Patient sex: M
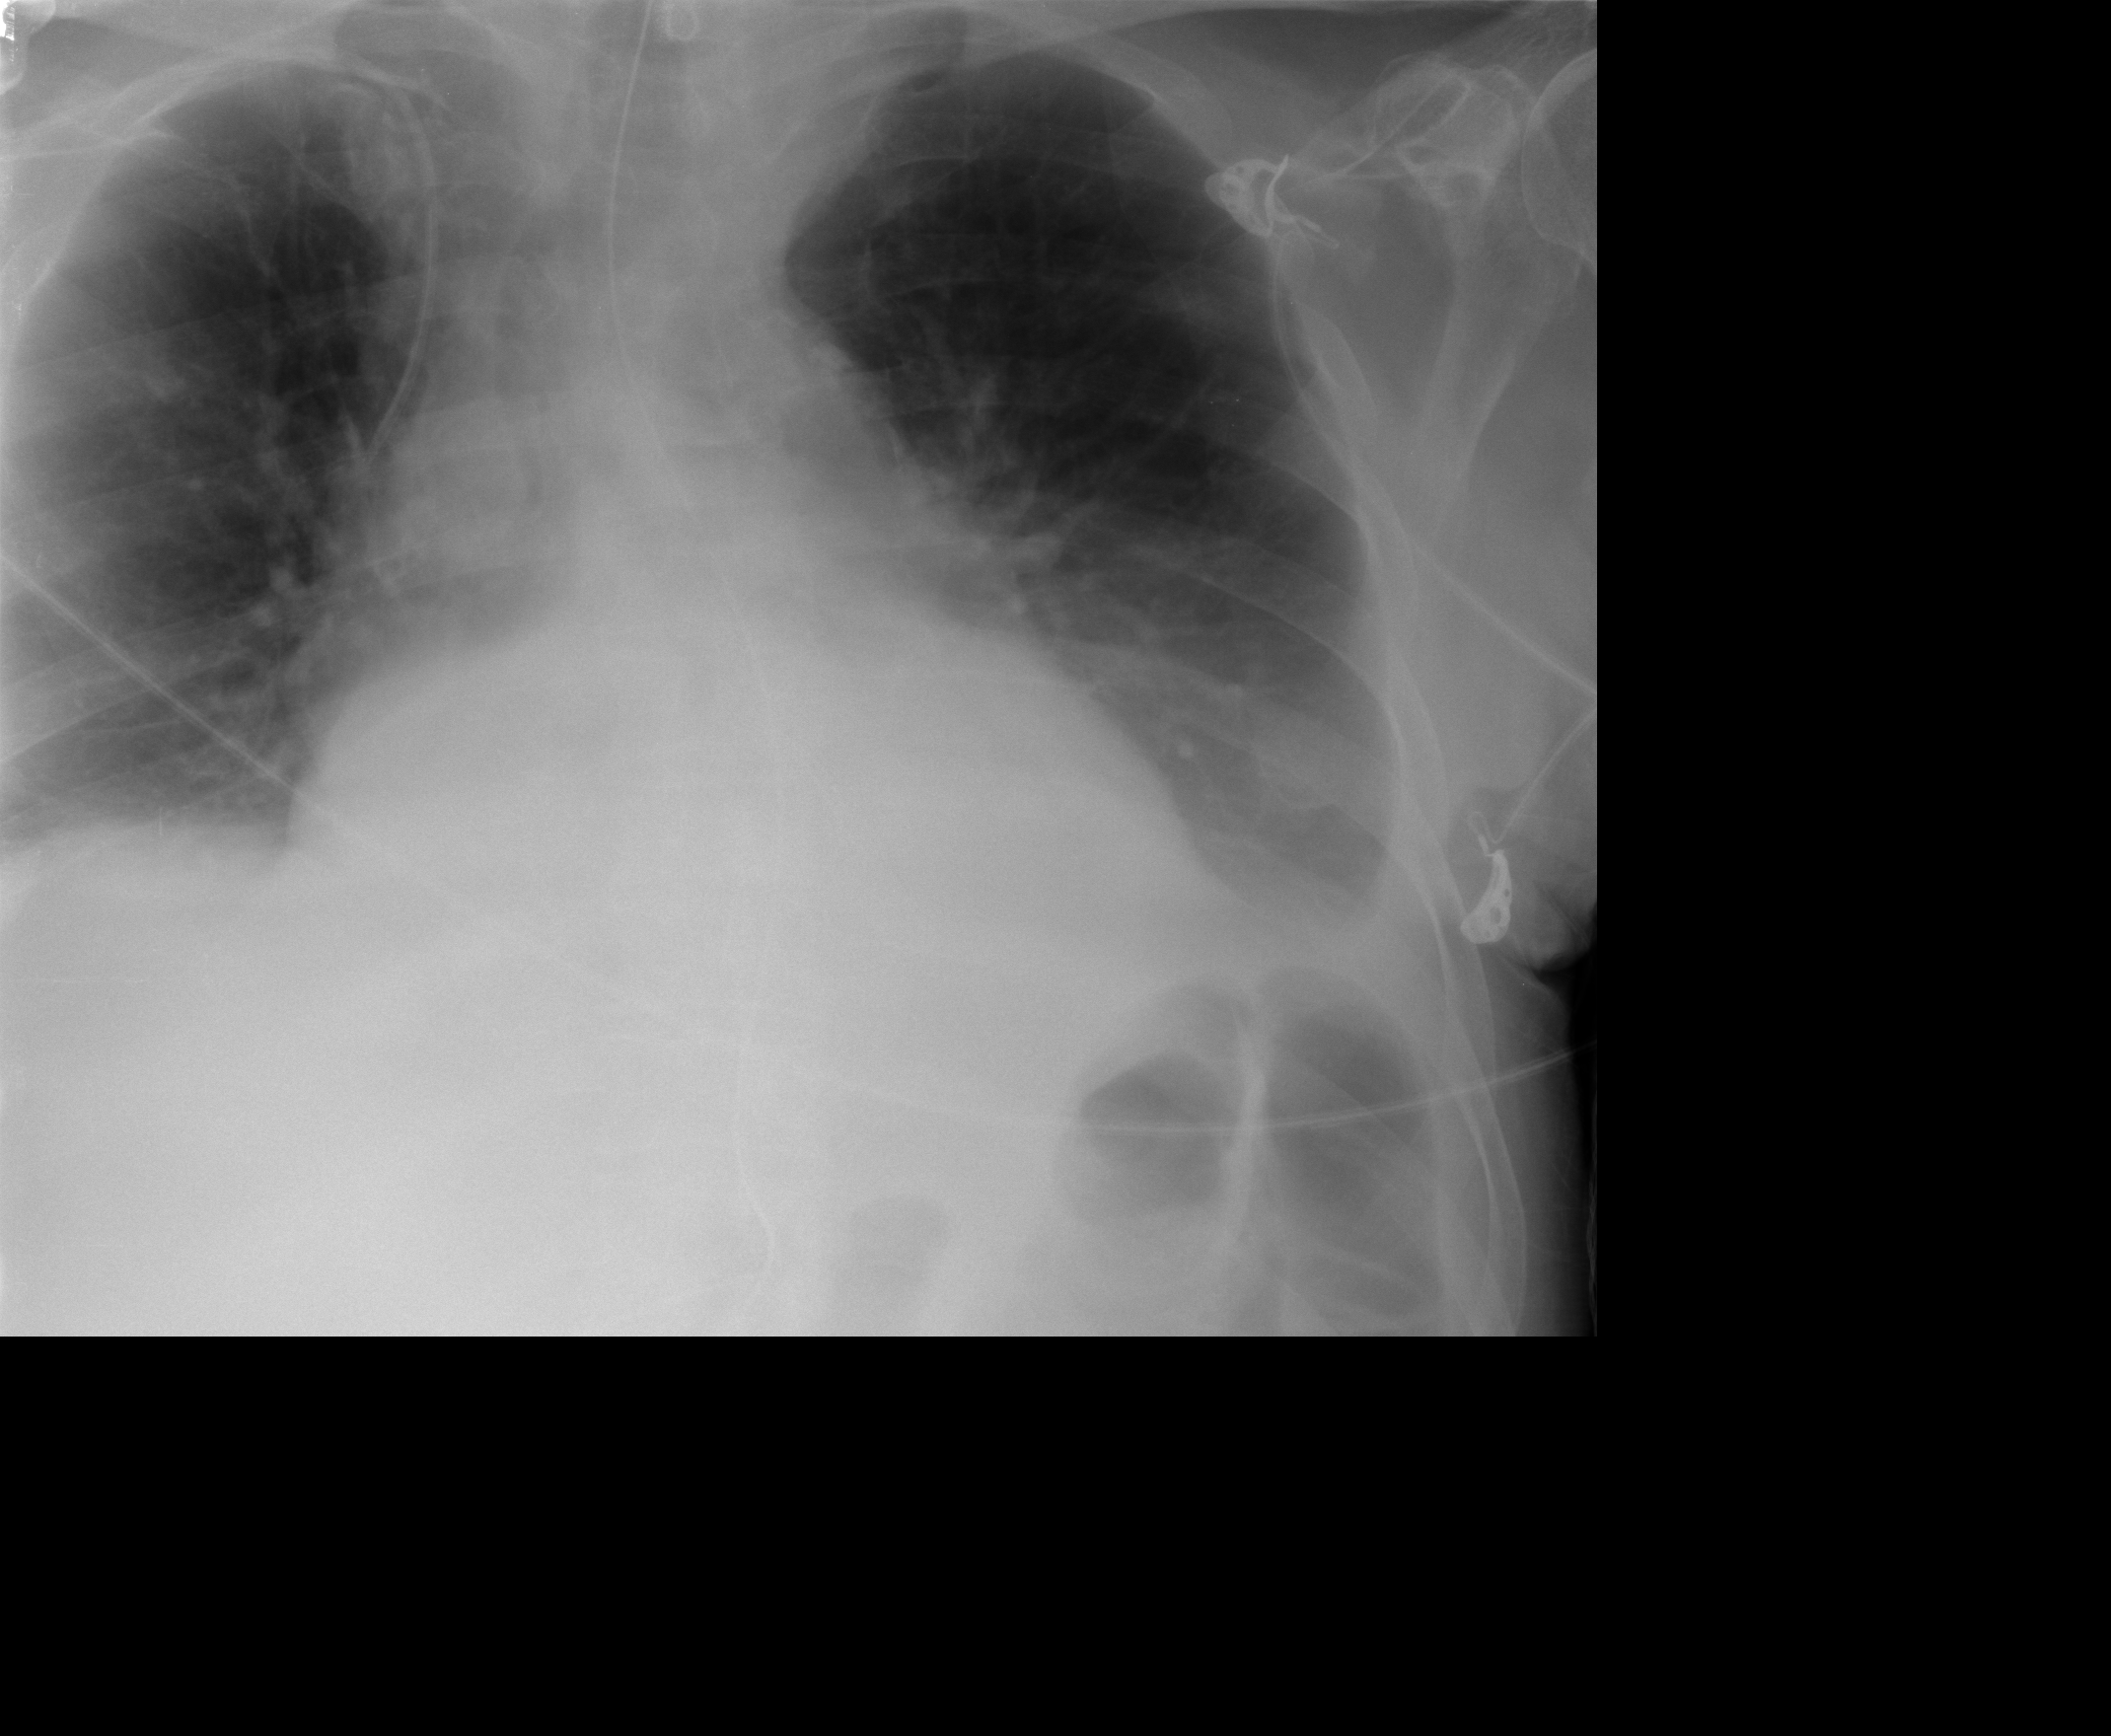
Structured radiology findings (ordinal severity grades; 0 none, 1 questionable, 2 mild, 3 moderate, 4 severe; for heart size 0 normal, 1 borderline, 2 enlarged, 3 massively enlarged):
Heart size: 2
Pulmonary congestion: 2
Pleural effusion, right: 0
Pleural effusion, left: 2
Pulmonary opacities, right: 0
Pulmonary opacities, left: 0
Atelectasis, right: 1
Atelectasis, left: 2